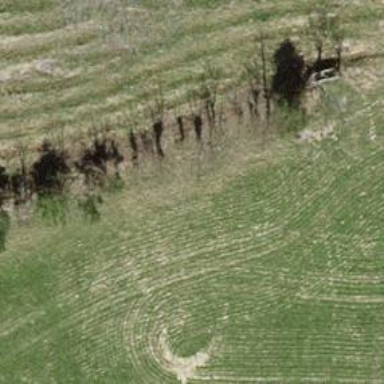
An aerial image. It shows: Hedge acting as barrier.